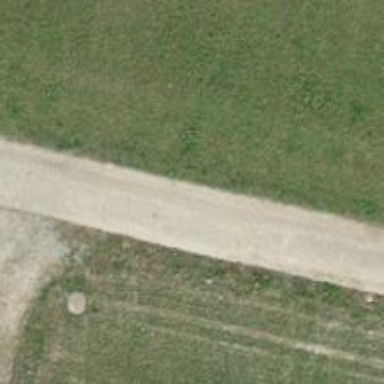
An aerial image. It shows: Paved track with grade 2 tracktype.